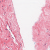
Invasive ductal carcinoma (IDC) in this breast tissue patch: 0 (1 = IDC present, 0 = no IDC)